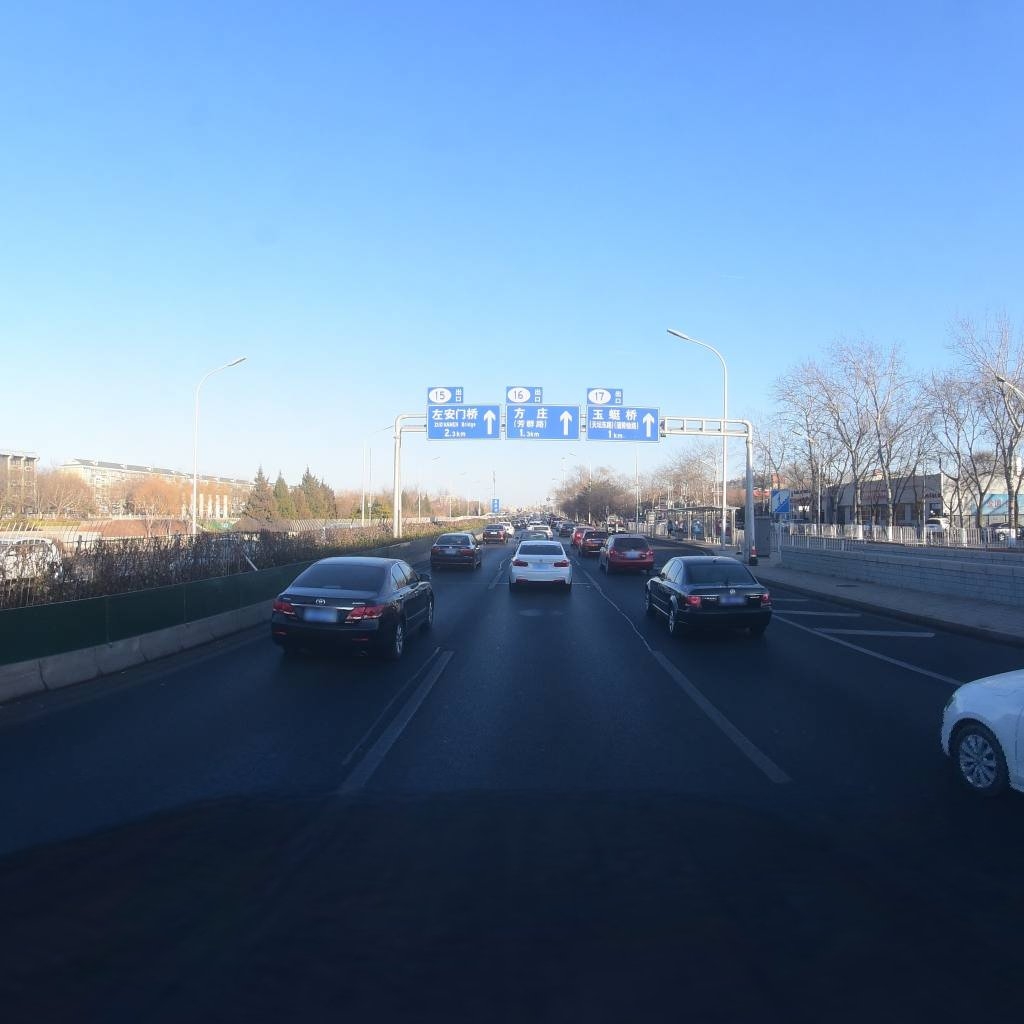
Region: Dongcheng
Road damage annotations: longitudinal patch, longitudinal patch, longitudinal patch, transverse patch, transverse patch